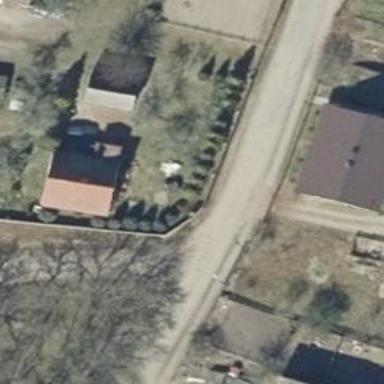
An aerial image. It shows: Smoothly paved residential road.